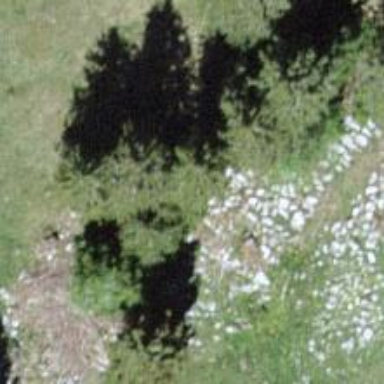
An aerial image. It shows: Needle-leaved tree in nature.